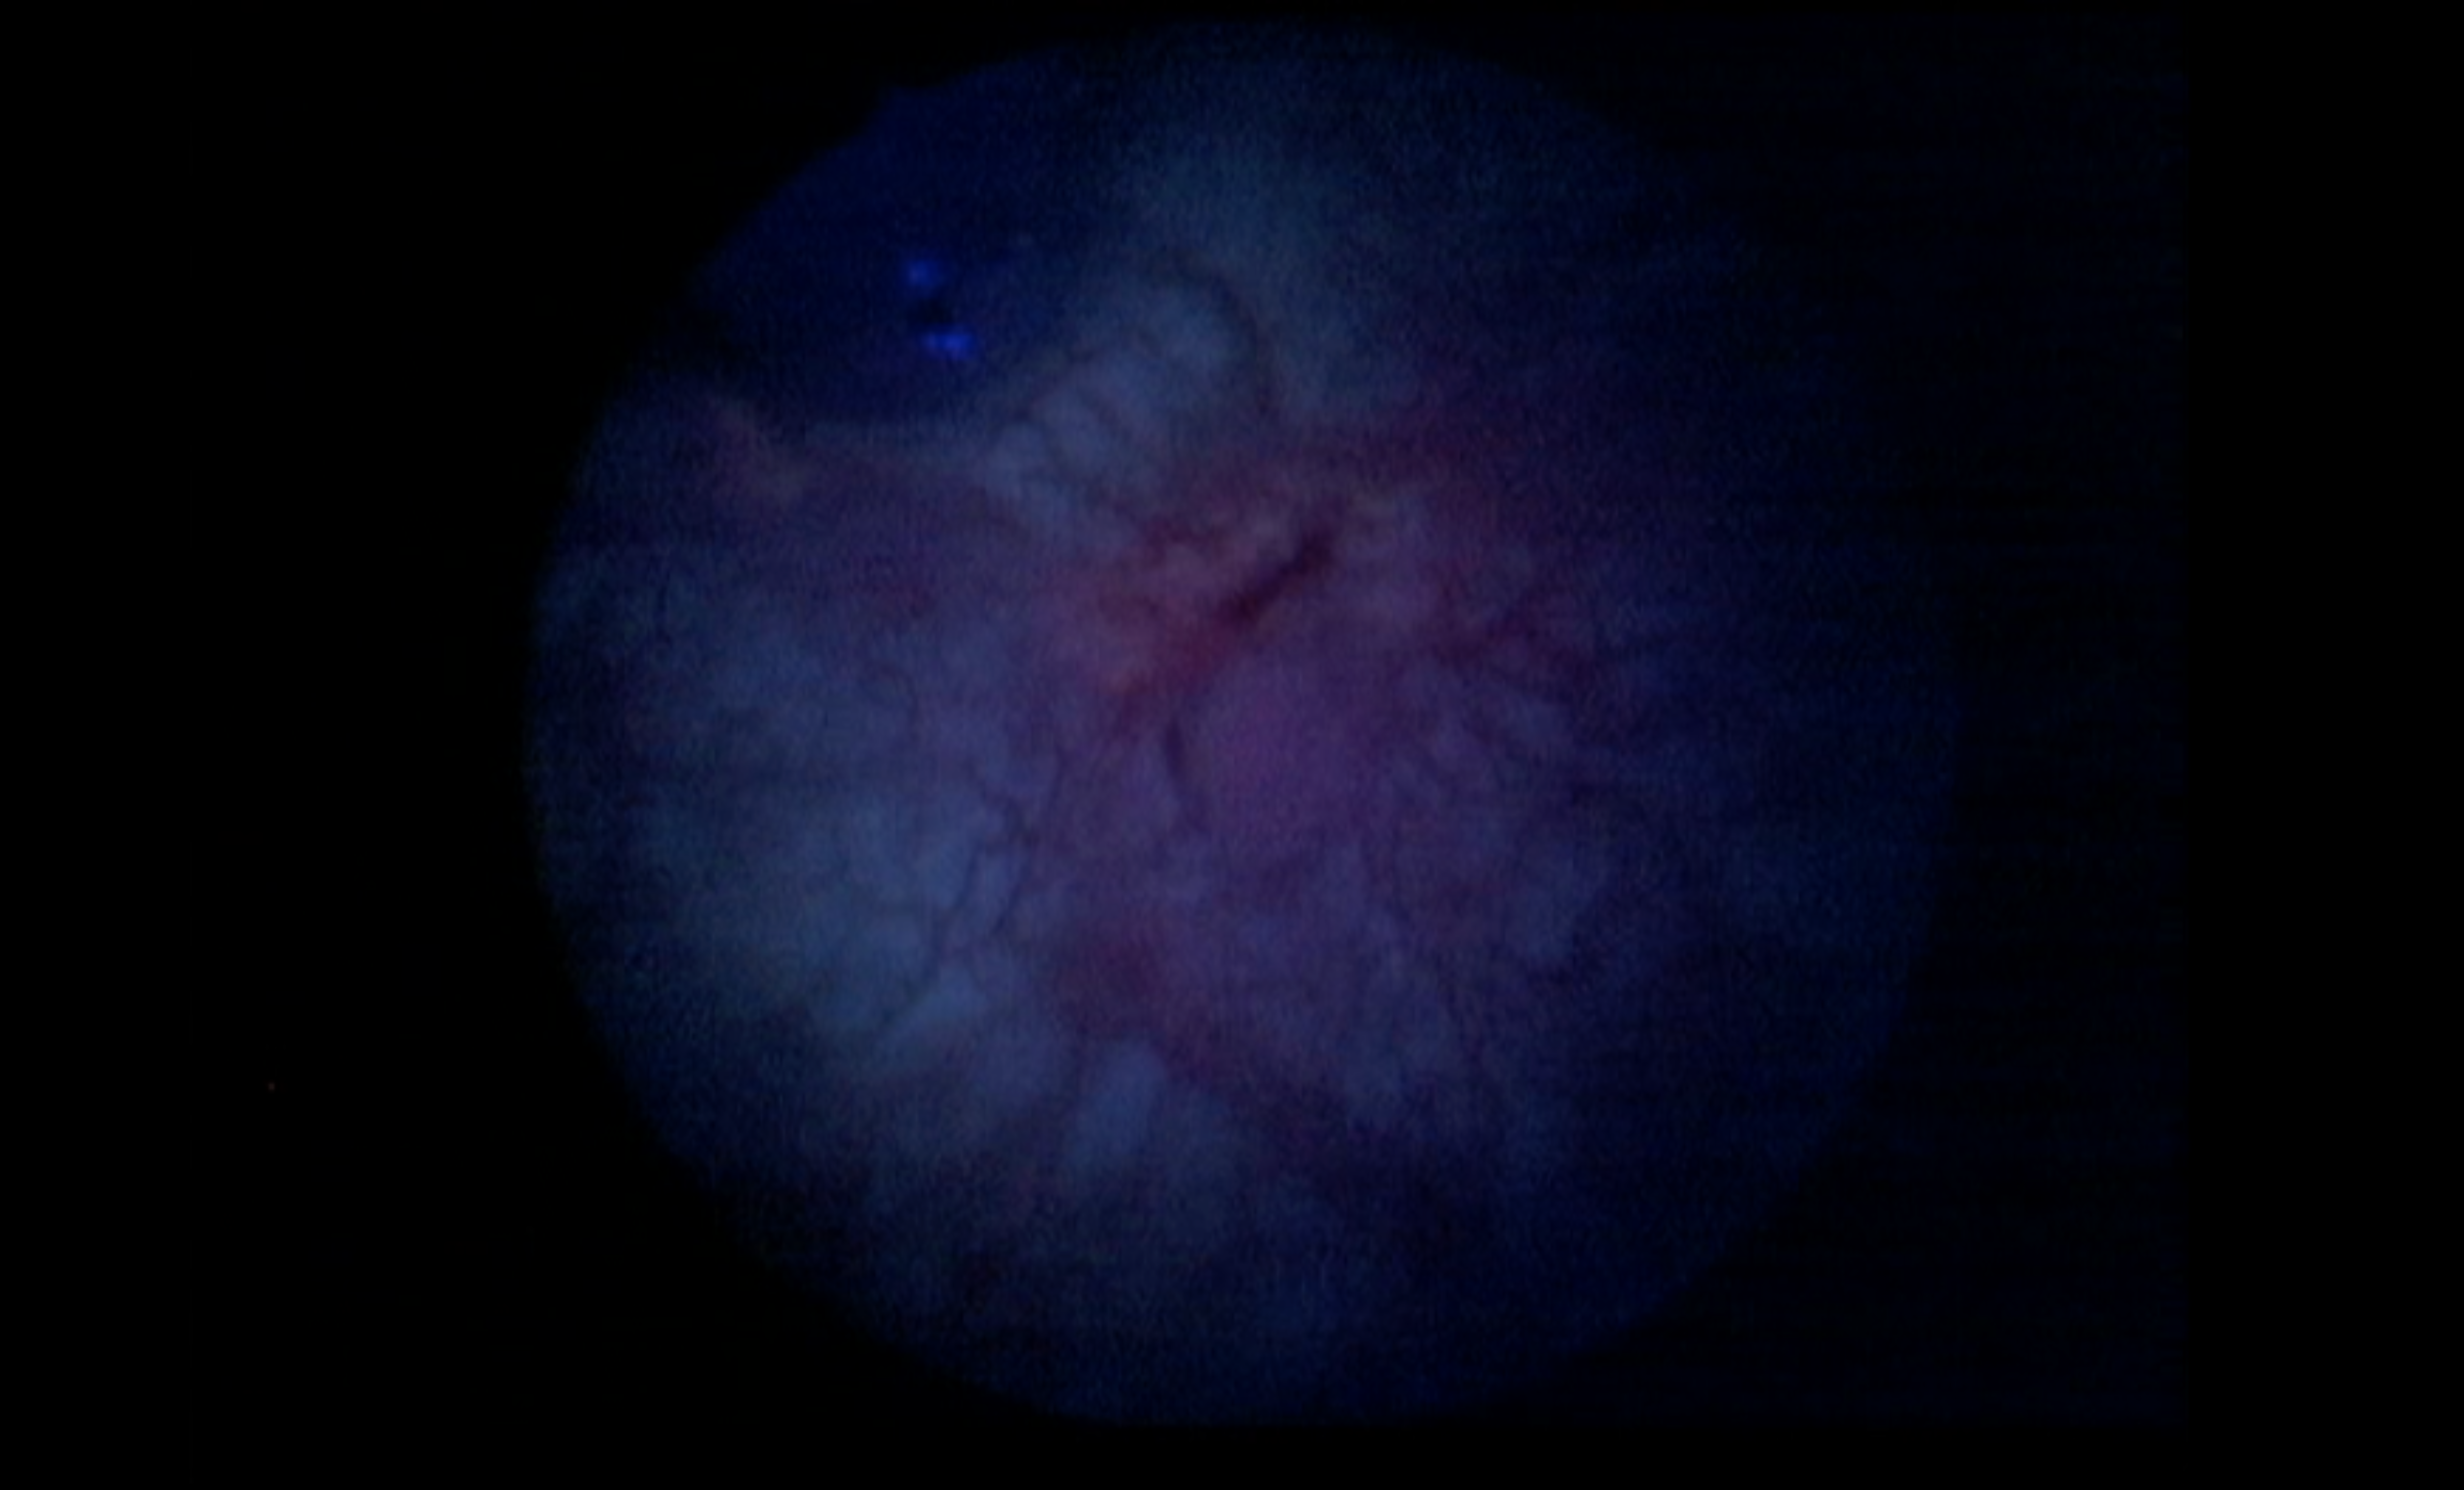
Modality: BLC
Class: Malignant
Subclass: HighGradePapillary
Lesion: L1
Stage: Ta
Morphology: Papillary
Bladder cancer association: Yes